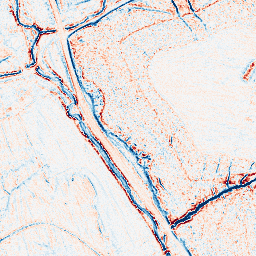
Category: edge_preserving
Decomposition family: anisotropic_diffusion
Decomposition parameters: iterations: 20
kappa: 10
gamma: 0.05
Upsampling method: regularized
Upsampling parameters: scale: 4
lambda_reg: 0.001
Upsampling scale: 4